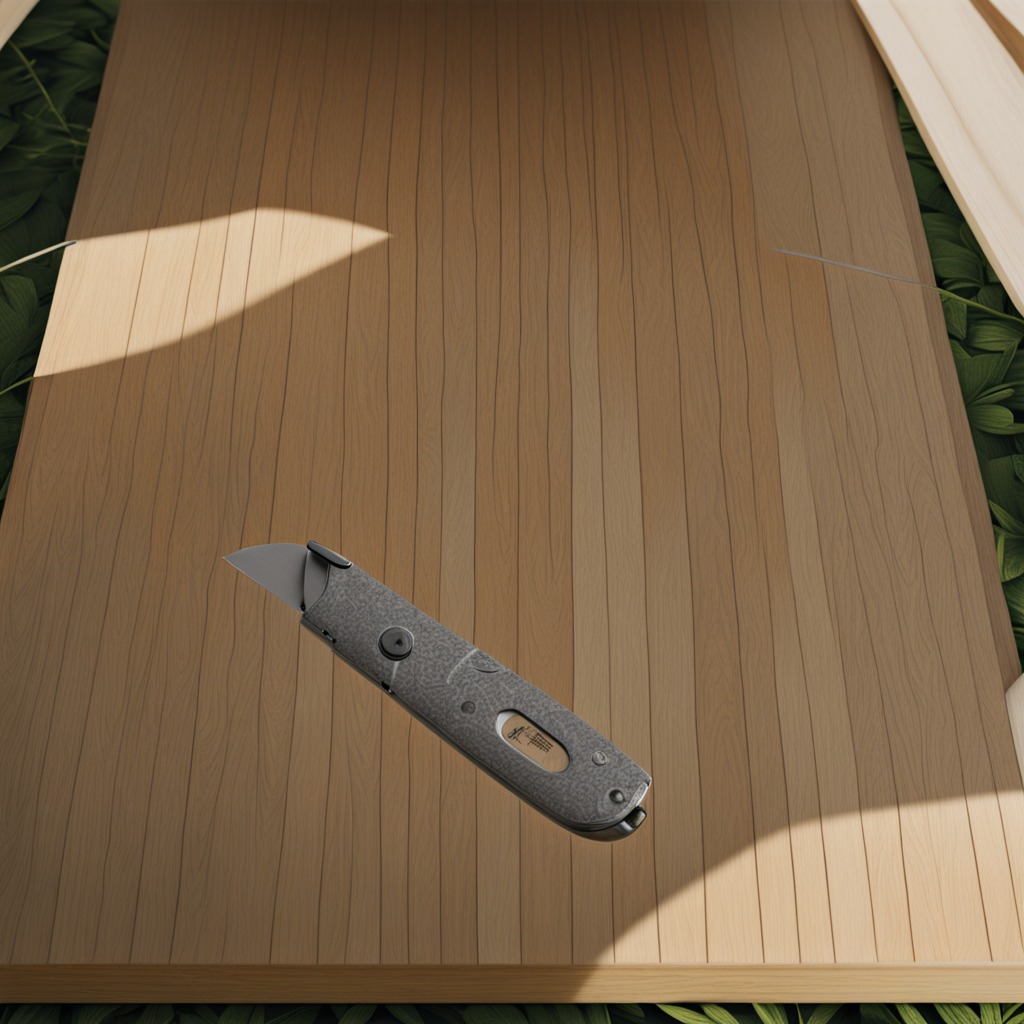
A utility knife is lying on a wooden table inside a jungle field workshop tent humid ambient light worn but